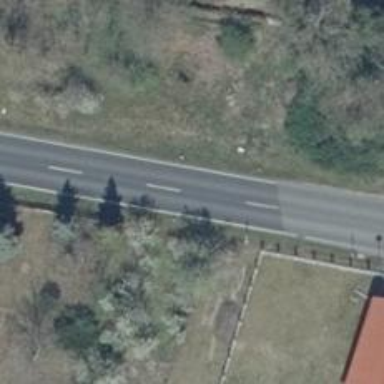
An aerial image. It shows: Primary road with asphalt surface.